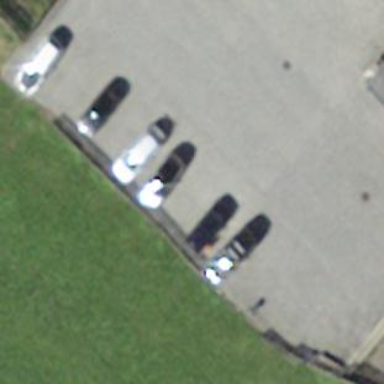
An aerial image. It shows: Parking area with asphalt surface.